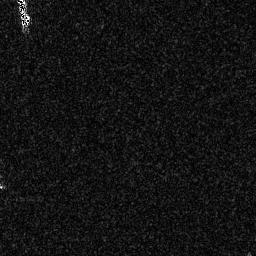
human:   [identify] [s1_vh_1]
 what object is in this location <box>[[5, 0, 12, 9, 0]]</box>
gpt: <ref>1 small ship at the top left</ref>